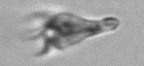
Label: Paratontonia_gracillima